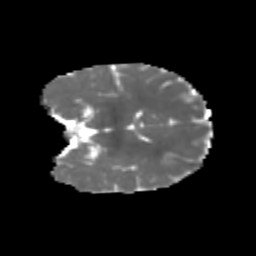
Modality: MD
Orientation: coronal
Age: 8
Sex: female
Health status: healthy